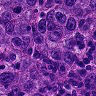
Metastatic tissue present: yes